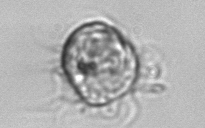
Label: Leegaardiella_ovalis